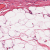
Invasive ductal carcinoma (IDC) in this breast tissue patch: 1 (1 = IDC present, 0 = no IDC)